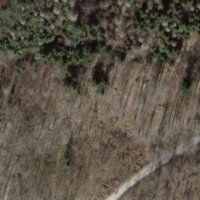
EUNIS habitat code: 41
Species observed at this site:
Euphorbia cyparissias